This grayscale image was formed by reshaping a rotor test-rig vibration snapshot into a 2-D grid. Determine the machine's mechanical condition. Answer with exactly one of: normal, misalignment, unbalance, looseness.
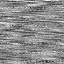
Answer: misalignment